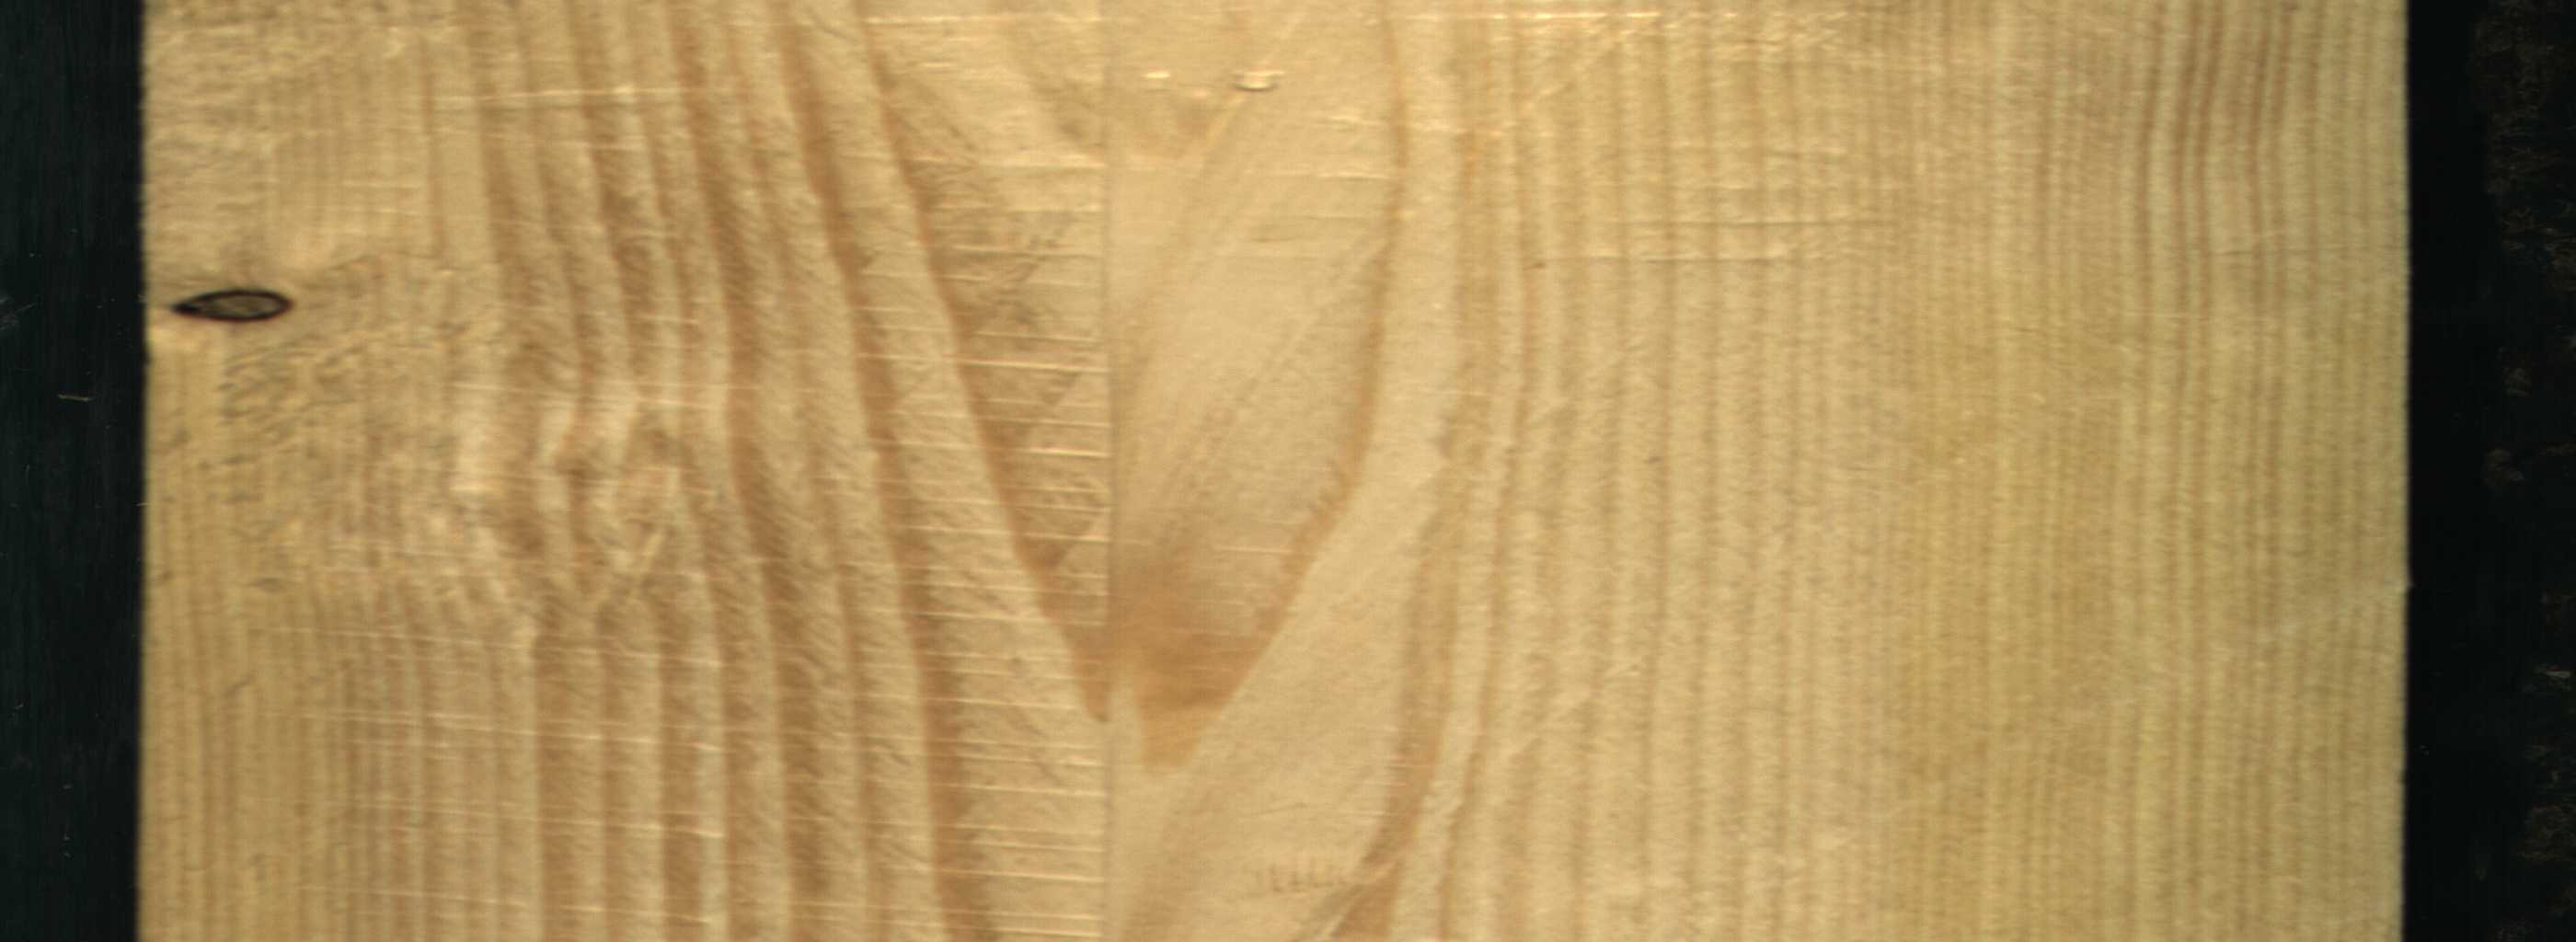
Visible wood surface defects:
Dead_Knot